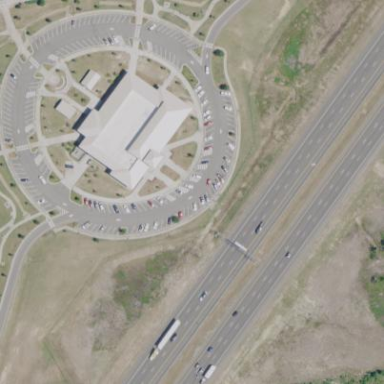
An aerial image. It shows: Rest area on the road.